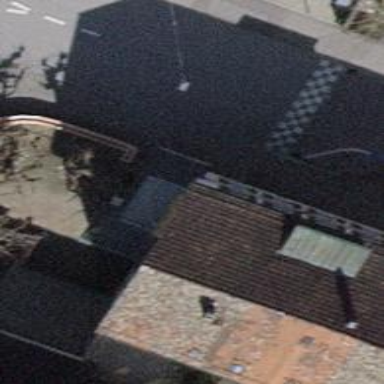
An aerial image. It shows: Restaurant.